Interaction volume radius: 10 \u00c5
Interaction volume height: 15 \u00c5
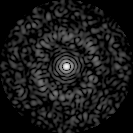
Disorder parameter: 0.8132